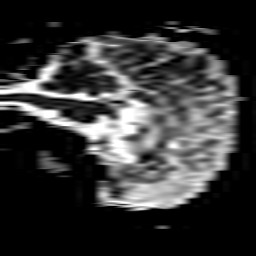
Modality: ADC
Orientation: sagittal
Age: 66
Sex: male
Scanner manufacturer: philips
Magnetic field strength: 3 T
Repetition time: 4.09 s
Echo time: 0.06069 s